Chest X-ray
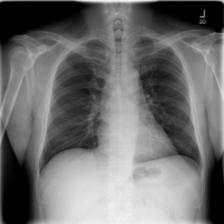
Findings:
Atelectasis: negative
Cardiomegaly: negative
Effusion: negative
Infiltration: negative
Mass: negative
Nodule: negative
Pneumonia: negative
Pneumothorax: negative
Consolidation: negative
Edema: negative
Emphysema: negative
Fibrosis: negative
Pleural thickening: negative
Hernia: negative